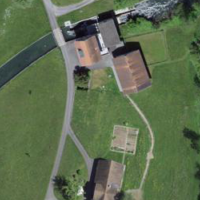
EUNIS habitat code: 55
Species observed at this site:
Prunus spinosa